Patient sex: F
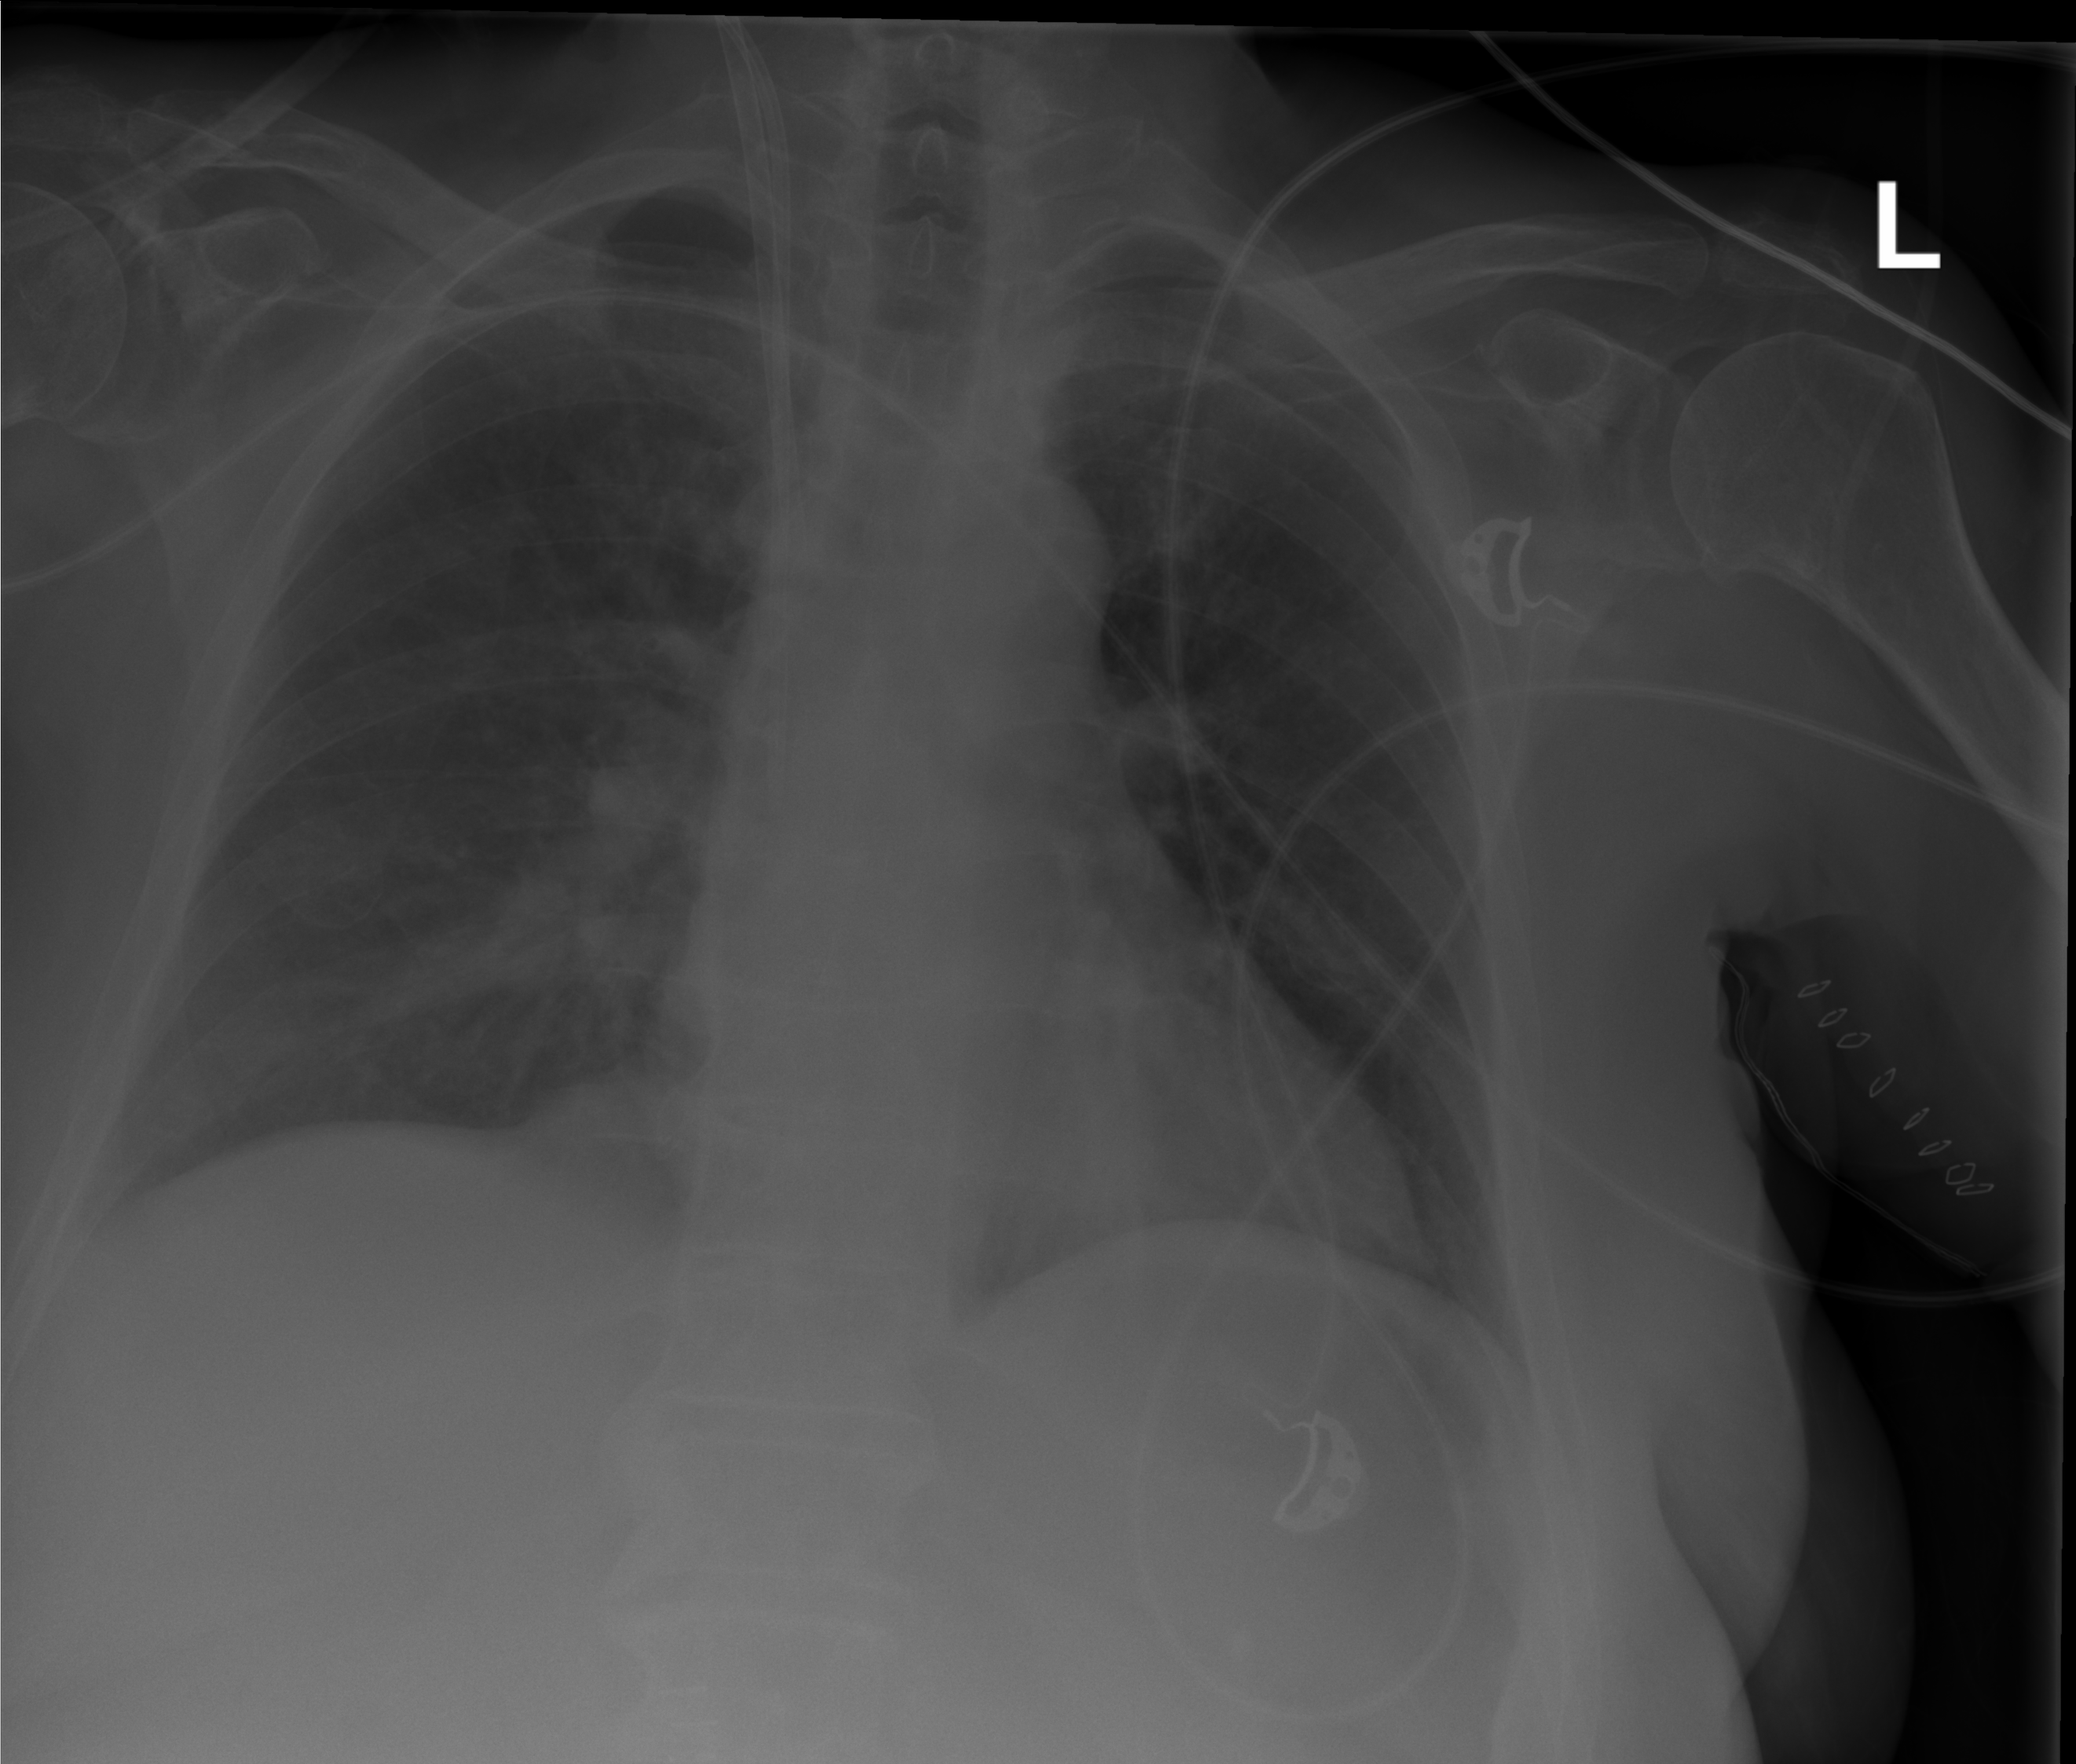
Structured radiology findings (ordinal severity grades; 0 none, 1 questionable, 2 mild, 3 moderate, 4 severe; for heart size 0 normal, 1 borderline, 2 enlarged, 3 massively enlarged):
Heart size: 0
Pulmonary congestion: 0
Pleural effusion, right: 0
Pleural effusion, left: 0
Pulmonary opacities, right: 1
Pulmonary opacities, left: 0
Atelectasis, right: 0
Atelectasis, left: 0